Aerial crown-view tile of a tropical tree (Barro Colorado Island, Panama), acquired 20240611:
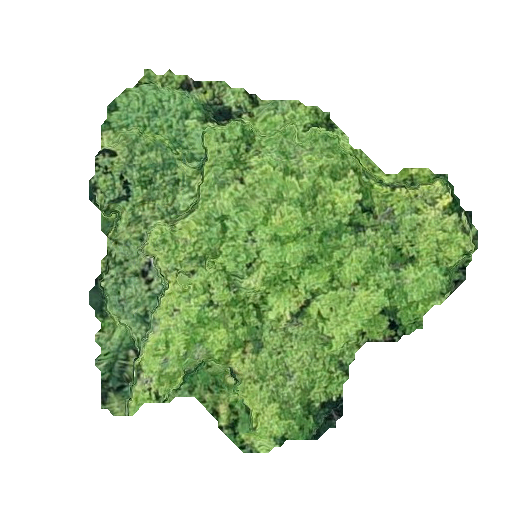
Species: Tabernaemontana arborea
GBIF accepted scientific name: Tabernaemontana arborea
Crown area: 156.296 m²